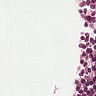
Metastatic tissue present: no